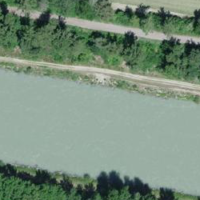
EUNIS habitat code: 15
Species observed at this site:
Centaurea scabiosa
Hippophae rhamnoides